Chest X-ray. View position: AP
Patient age: 50
Patient sex: M
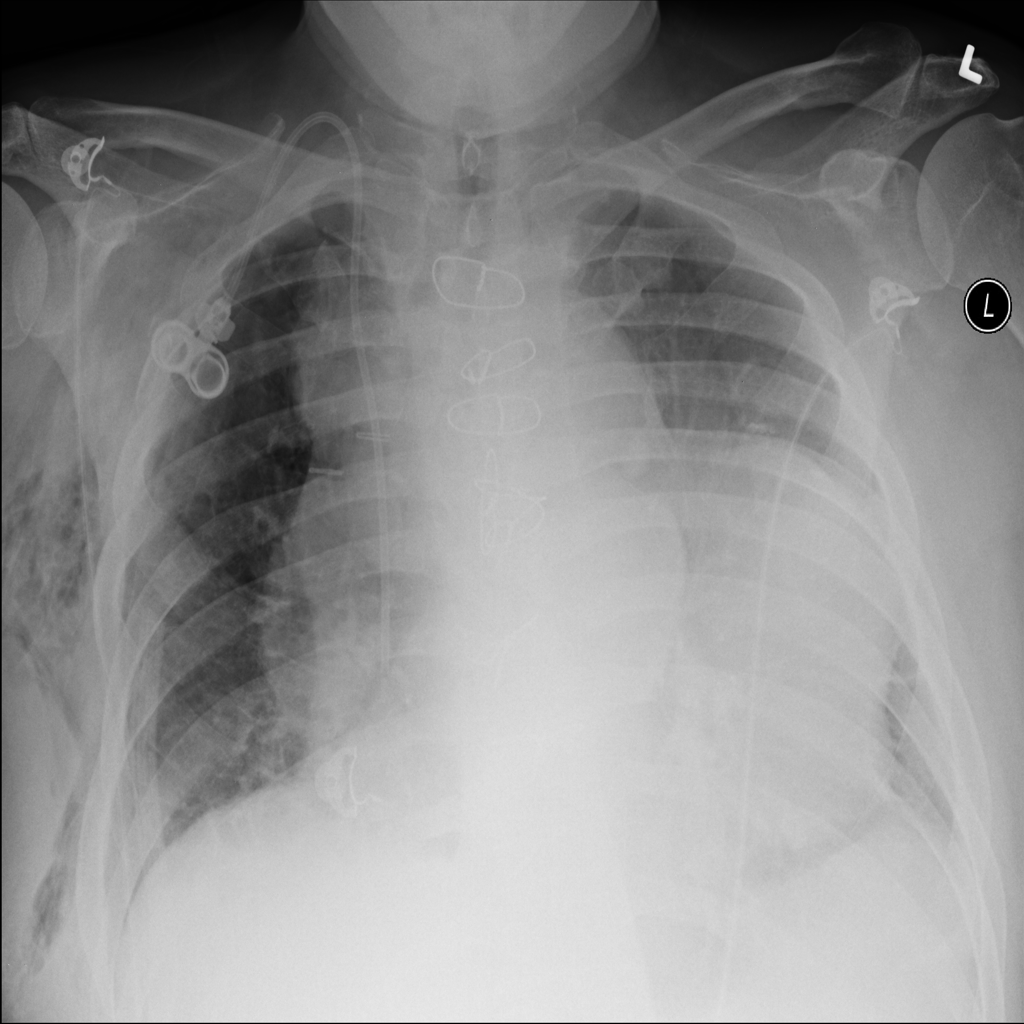
Finding: Pneumothorax